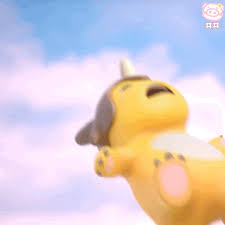
Label: nailong